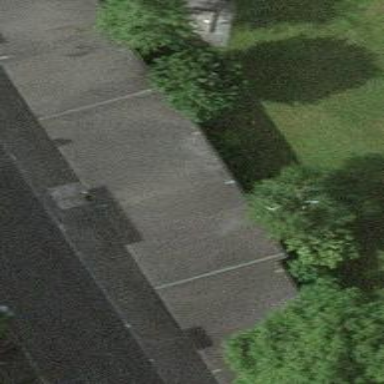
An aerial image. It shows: Garages with flat roofs.